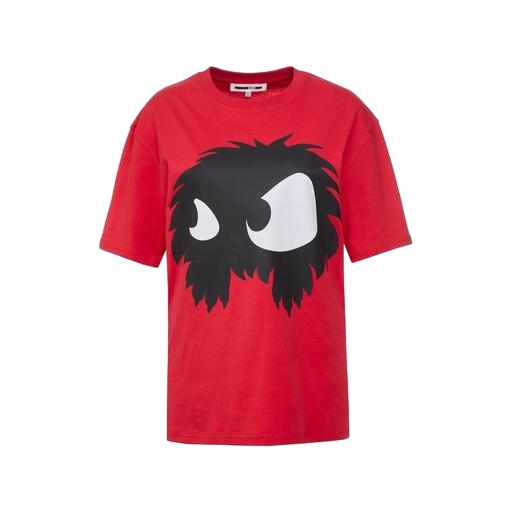
red graphic tee, red printed t-shirt only macy, graphic t-shirt, white background